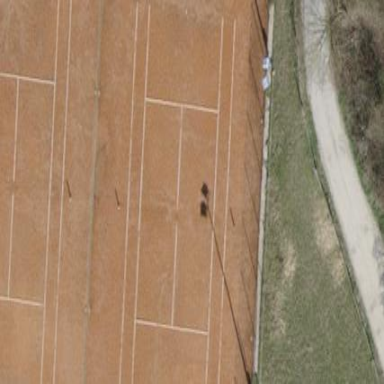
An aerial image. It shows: Tennis court on the leisure land pitch.